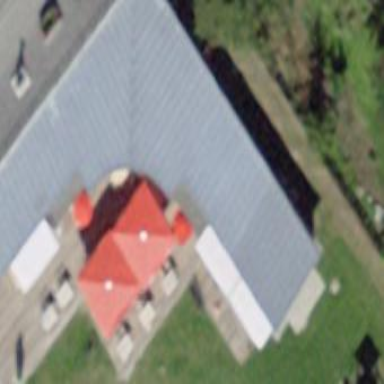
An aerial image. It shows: Restaurant in building.